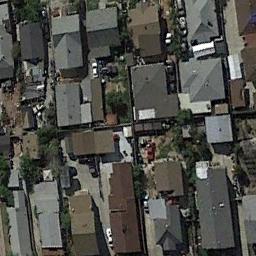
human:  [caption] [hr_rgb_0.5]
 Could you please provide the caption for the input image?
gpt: There are many roads and neatly arranged houses and trees in densely populated areas .

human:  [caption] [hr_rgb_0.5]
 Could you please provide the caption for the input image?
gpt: There are cars on both sides of the street .

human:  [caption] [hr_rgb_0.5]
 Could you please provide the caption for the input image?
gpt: The dense residential is next to some trees and cars .

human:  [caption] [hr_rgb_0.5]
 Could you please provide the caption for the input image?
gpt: A dense residential area has some trees and lots of houses of different sizes .

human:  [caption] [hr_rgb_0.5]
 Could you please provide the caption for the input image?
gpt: There are brown and black buildings on dense residential area .